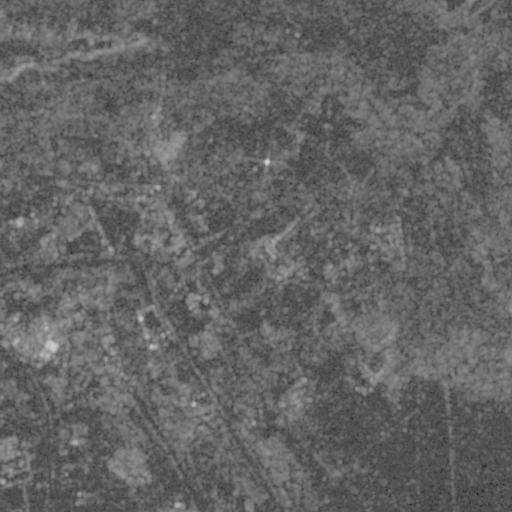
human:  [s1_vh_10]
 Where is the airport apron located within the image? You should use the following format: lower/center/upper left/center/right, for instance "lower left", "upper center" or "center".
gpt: The airport apron is located in the lower left of the image.
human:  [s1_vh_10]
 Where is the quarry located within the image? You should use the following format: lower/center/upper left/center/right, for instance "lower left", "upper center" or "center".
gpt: There is no quarry in the image.

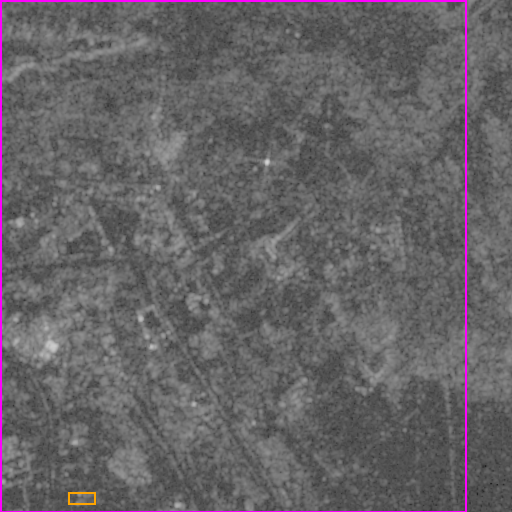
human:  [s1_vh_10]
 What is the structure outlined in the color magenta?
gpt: The structure outlined in magenta is an airport.
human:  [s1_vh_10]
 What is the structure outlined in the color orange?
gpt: The structure outlined in orange is an airport apron.
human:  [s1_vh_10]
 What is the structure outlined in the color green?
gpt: There is no green outline.